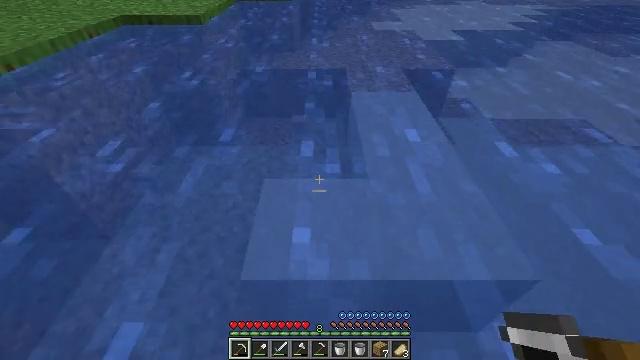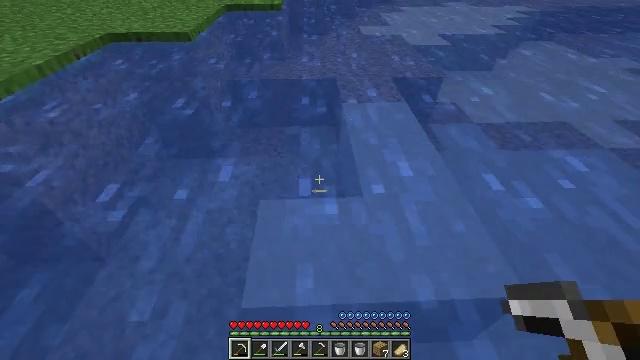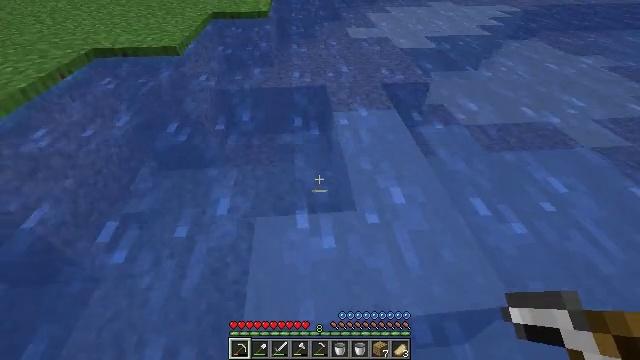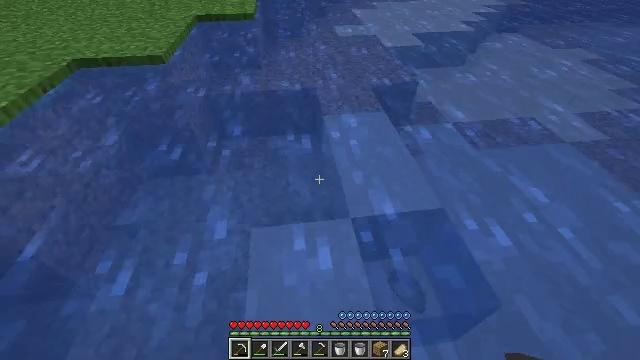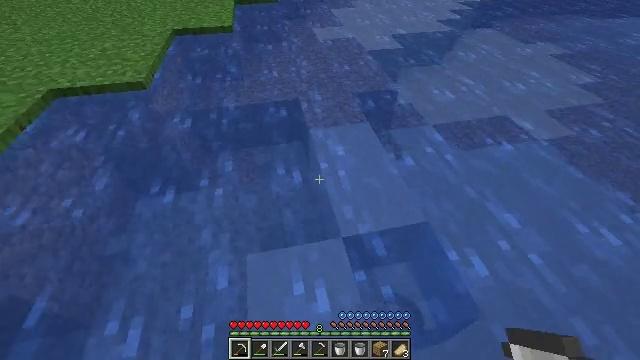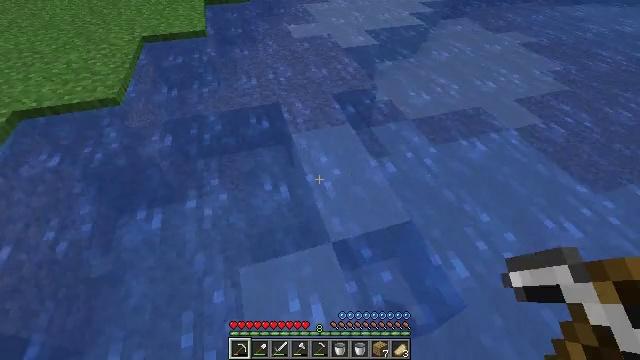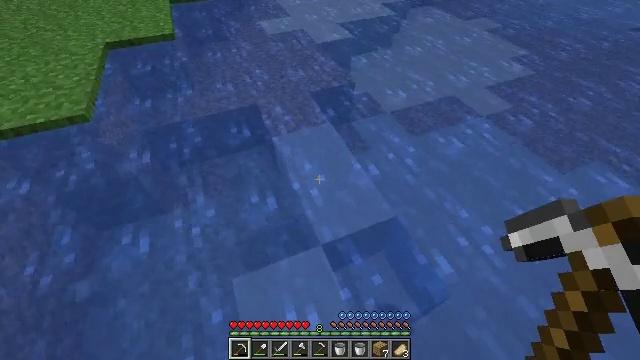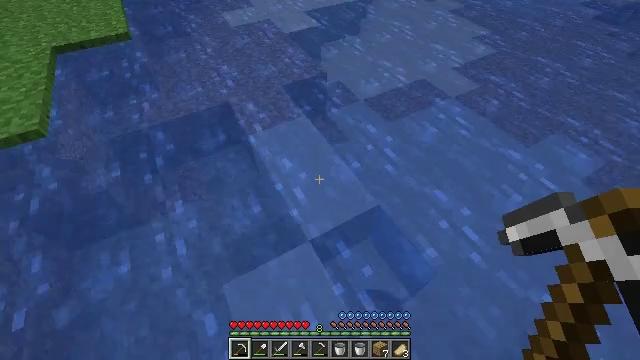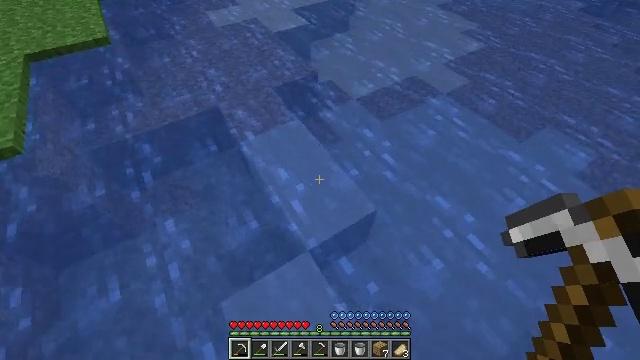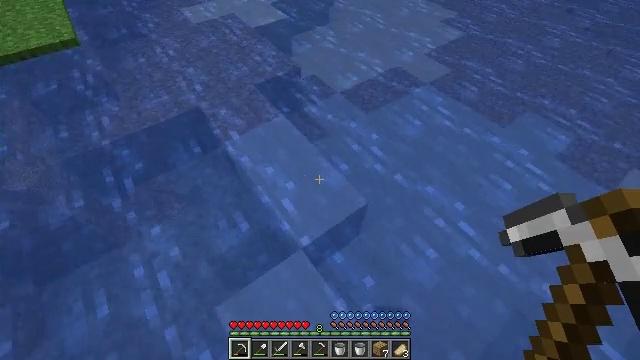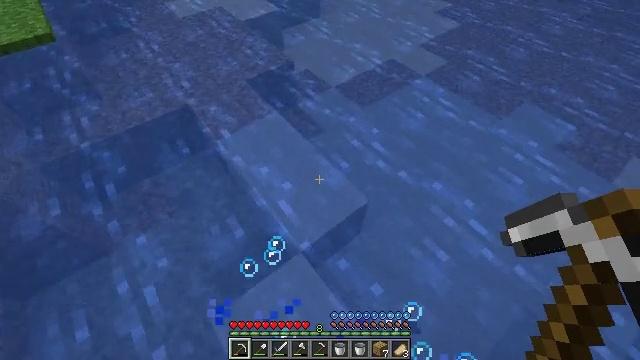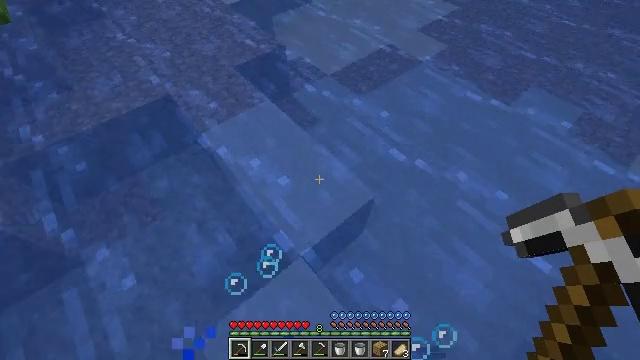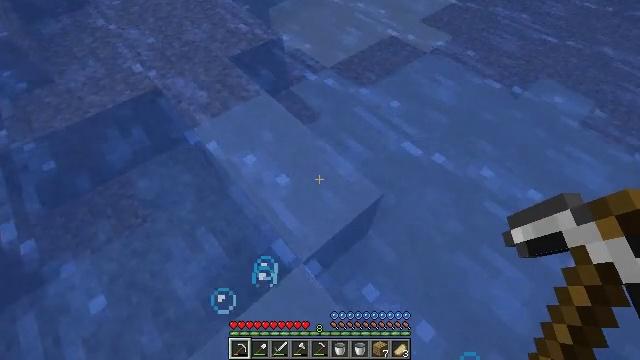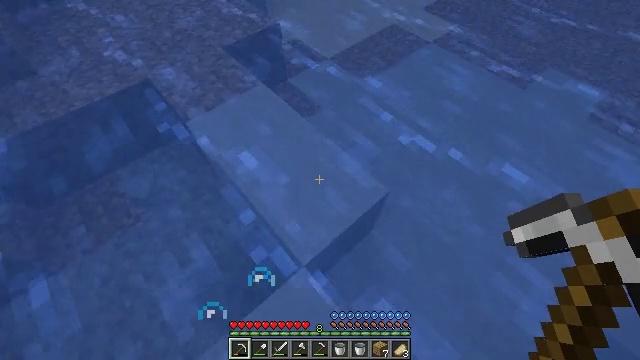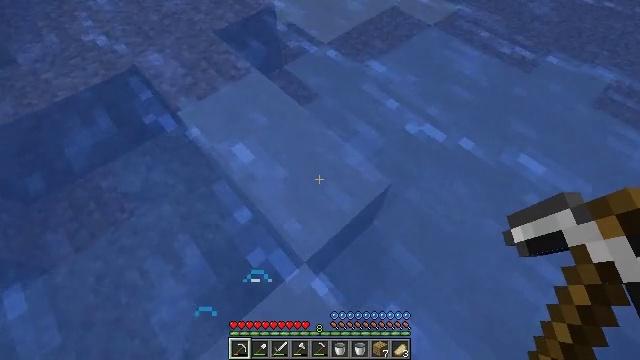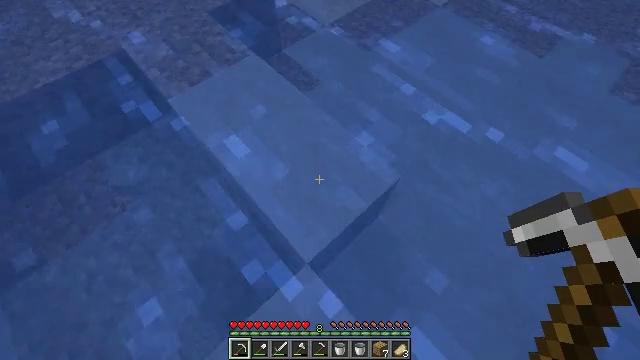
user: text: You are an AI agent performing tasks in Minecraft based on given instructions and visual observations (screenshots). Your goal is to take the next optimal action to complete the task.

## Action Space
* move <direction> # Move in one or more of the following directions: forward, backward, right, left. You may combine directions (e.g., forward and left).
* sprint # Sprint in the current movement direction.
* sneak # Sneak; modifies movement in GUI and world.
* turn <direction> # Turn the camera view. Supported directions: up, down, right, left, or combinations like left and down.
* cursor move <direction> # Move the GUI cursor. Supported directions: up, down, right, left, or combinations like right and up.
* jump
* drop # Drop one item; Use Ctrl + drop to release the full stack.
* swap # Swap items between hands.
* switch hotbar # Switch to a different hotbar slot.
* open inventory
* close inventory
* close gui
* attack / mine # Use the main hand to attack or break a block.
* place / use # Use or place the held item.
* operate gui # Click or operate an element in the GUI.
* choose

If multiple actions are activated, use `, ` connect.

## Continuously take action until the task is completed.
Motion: motion action
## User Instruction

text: Break the clay block to collect it.
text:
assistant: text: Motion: move forward, turn right, jump
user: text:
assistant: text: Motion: move forward, turn right, jump
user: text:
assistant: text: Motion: move forward, turn right and down, jump
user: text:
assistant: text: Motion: move forward, turn right and down, jump
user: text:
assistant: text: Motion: move forward, turn right and down, jump
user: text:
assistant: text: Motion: move forward, turn right and down, jump
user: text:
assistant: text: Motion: move forward, turn right and down, jump
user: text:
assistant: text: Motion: move forward, turn right, jump
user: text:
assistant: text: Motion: move forward, turn right and down, jump
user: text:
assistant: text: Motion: move forward, turn right, jump
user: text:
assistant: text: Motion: move forward, turn right and down, jump
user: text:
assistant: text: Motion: move forward, jump
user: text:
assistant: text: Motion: move forward, turn down
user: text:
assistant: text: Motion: turn down
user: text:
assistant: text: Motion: turn down
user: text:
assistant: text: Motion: turn down
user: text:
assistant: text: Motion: no_op
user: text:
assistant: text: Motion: no_op
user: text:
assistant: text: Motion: turn left and down
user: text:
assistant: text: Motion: turn left and down
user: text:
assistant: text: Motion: no_op
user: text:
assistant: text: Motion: no_op
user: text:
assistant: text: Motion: attack / mine
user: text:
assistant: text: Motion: attack / mine
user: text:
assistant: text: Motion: attack / mine
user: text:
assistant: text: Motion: attack / mine
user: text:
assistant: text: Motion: attack / mine
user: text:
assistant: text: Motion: attack / mine
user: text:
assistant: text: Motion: attack / mine
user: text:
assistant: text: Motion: attack / mine